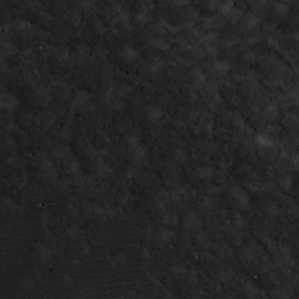
Label: non_frost